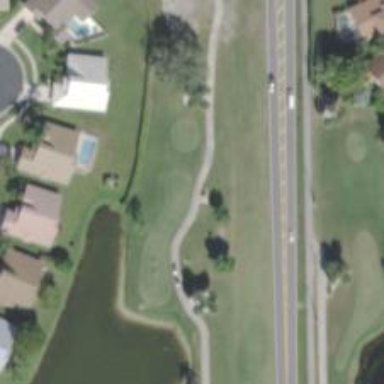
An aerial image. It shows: Path designated for golf carts.